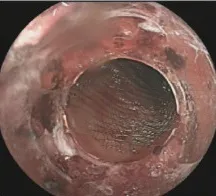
The stent placed in the lumen.
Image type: endoscopy (gi_endoscopy)